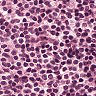
Metastatic tissue present: no